Question: I run dolphindb on windows command line and executed some scripts, but there is no output.

What should I do ?
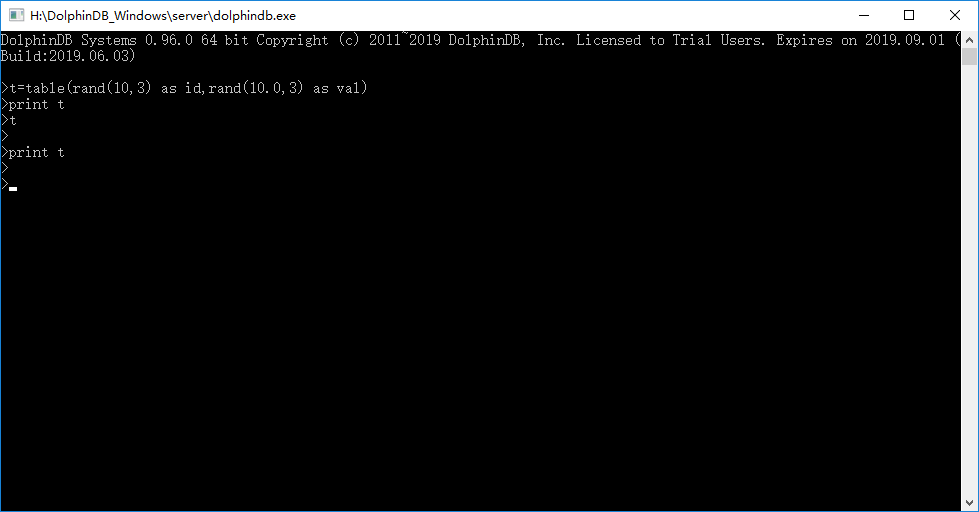
Answer: In command line, please type semicolon (;) as the end of the script.